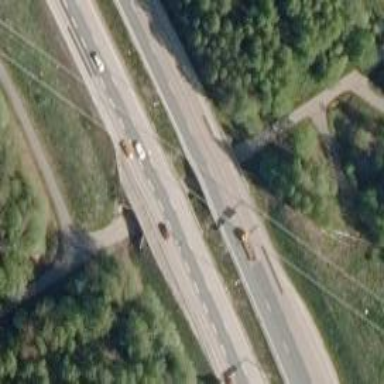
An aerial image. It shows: Bridge with asphalt surface carrying trunk highway.